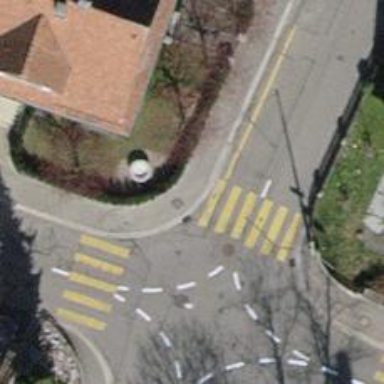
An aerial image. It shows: Asphalt sidewalk along the footway.